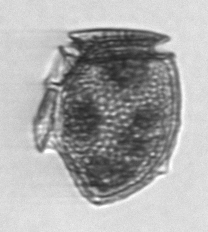
Label: Dinophysis_norvegica